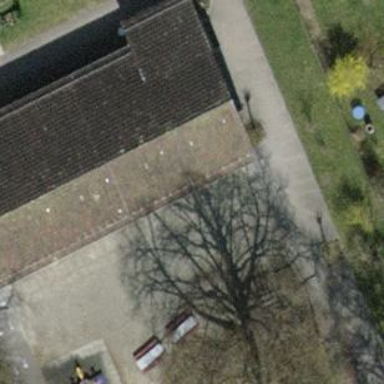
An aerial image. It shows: Kindergarten building.